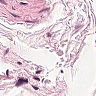
Metastatic tissue present: no